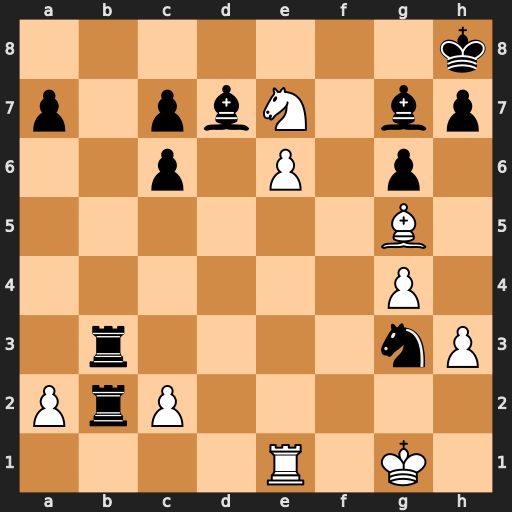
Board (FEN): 7k/p1pbN1bp/2p1P1p1/6B1/6P1/1r4nP/PrP5/4R1K1
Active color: w
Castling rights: -
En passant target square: -
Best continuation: exd7 Bd4+ Be3 Bxe3+ Rxe3